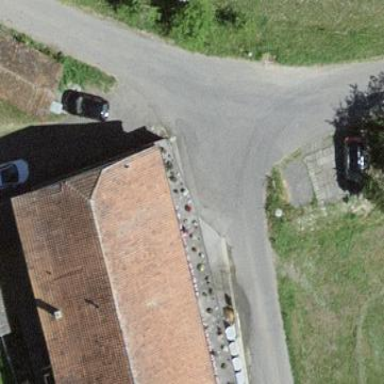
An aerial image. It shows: Building with half-hipped roof shape.